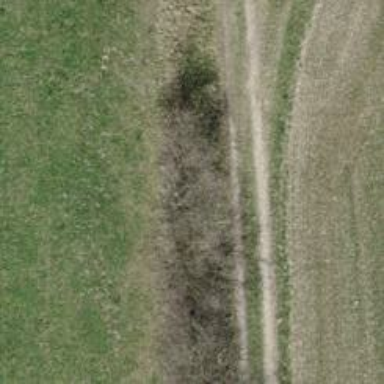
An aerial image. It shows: Gravel track with grade 2 quality.